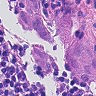
Metastatic tissue present: yes